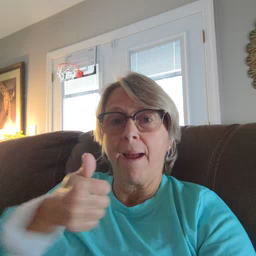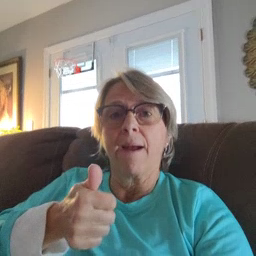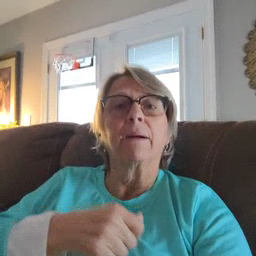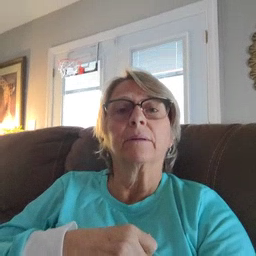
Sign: beside